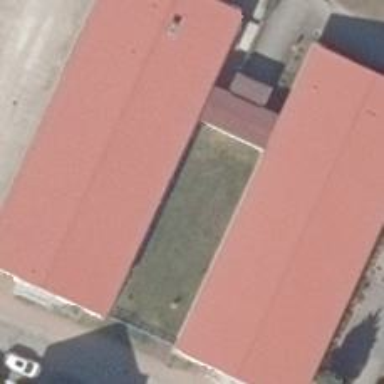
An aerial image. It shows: School.